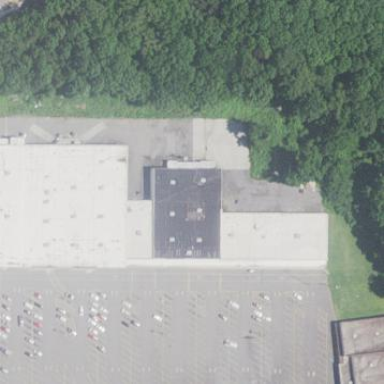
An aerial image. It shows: Mall building.